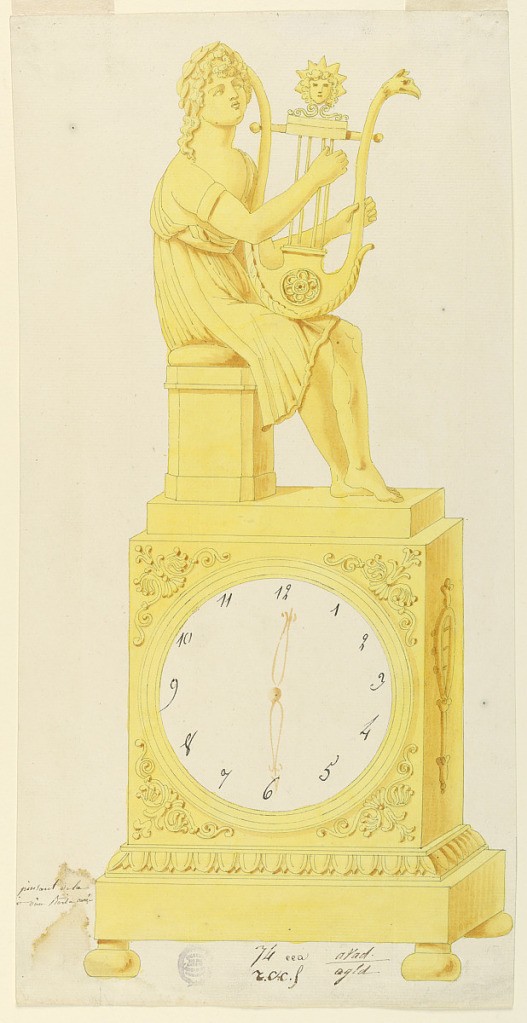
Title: Design for a clock
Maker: Lefebvre Manufactory, Tournai
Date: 1800–1825
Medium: Brush and yellow, red watercolor, pen and black ink, on cream laid paper
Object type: Drawing
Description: Base of clock on cushion feet. Lower portion of case decorated with egg and dart pattern. Leaf design at four corners of case. Sitting boy, in profile, playing the lyre.